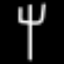
Label: fork